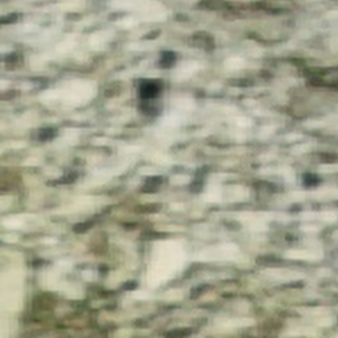
Label: other